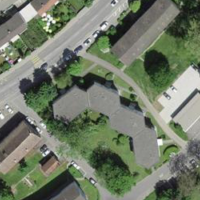
EUNIS habitat code: 54
Species observed at this site:
Cornus sanguinea
Acer campestre